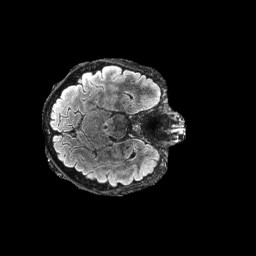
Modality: FLAIR
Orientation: axial
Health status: ill
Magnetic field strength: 3 T